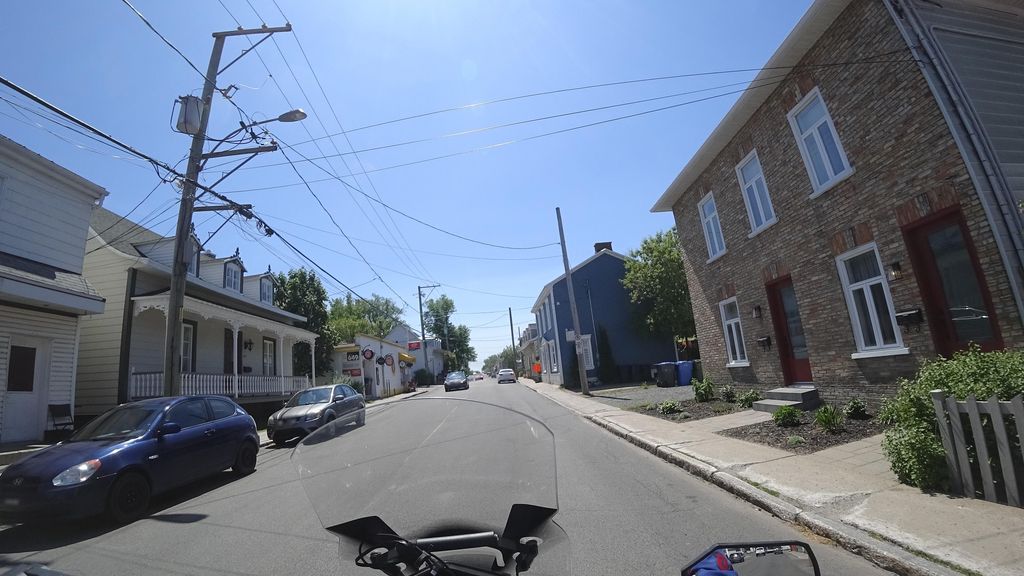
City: quebec_city